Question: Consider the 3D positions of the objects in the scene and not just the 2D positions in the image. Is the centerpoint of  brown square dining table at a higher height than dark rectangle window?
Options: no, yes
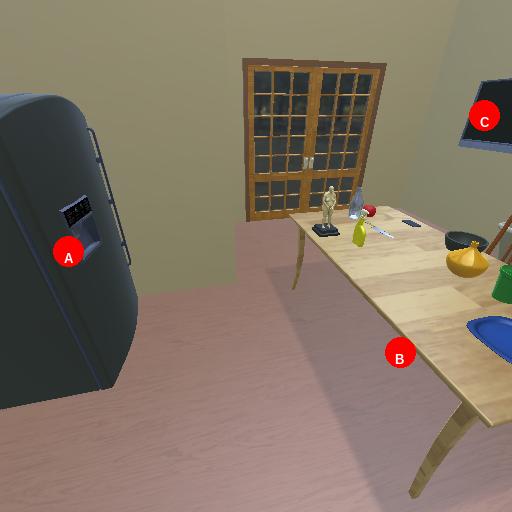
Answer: no